Field crop: maize
Growth stage: 2
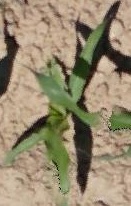
Species: maize